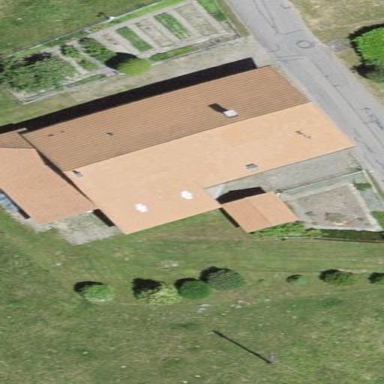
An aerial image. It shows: Residential building.